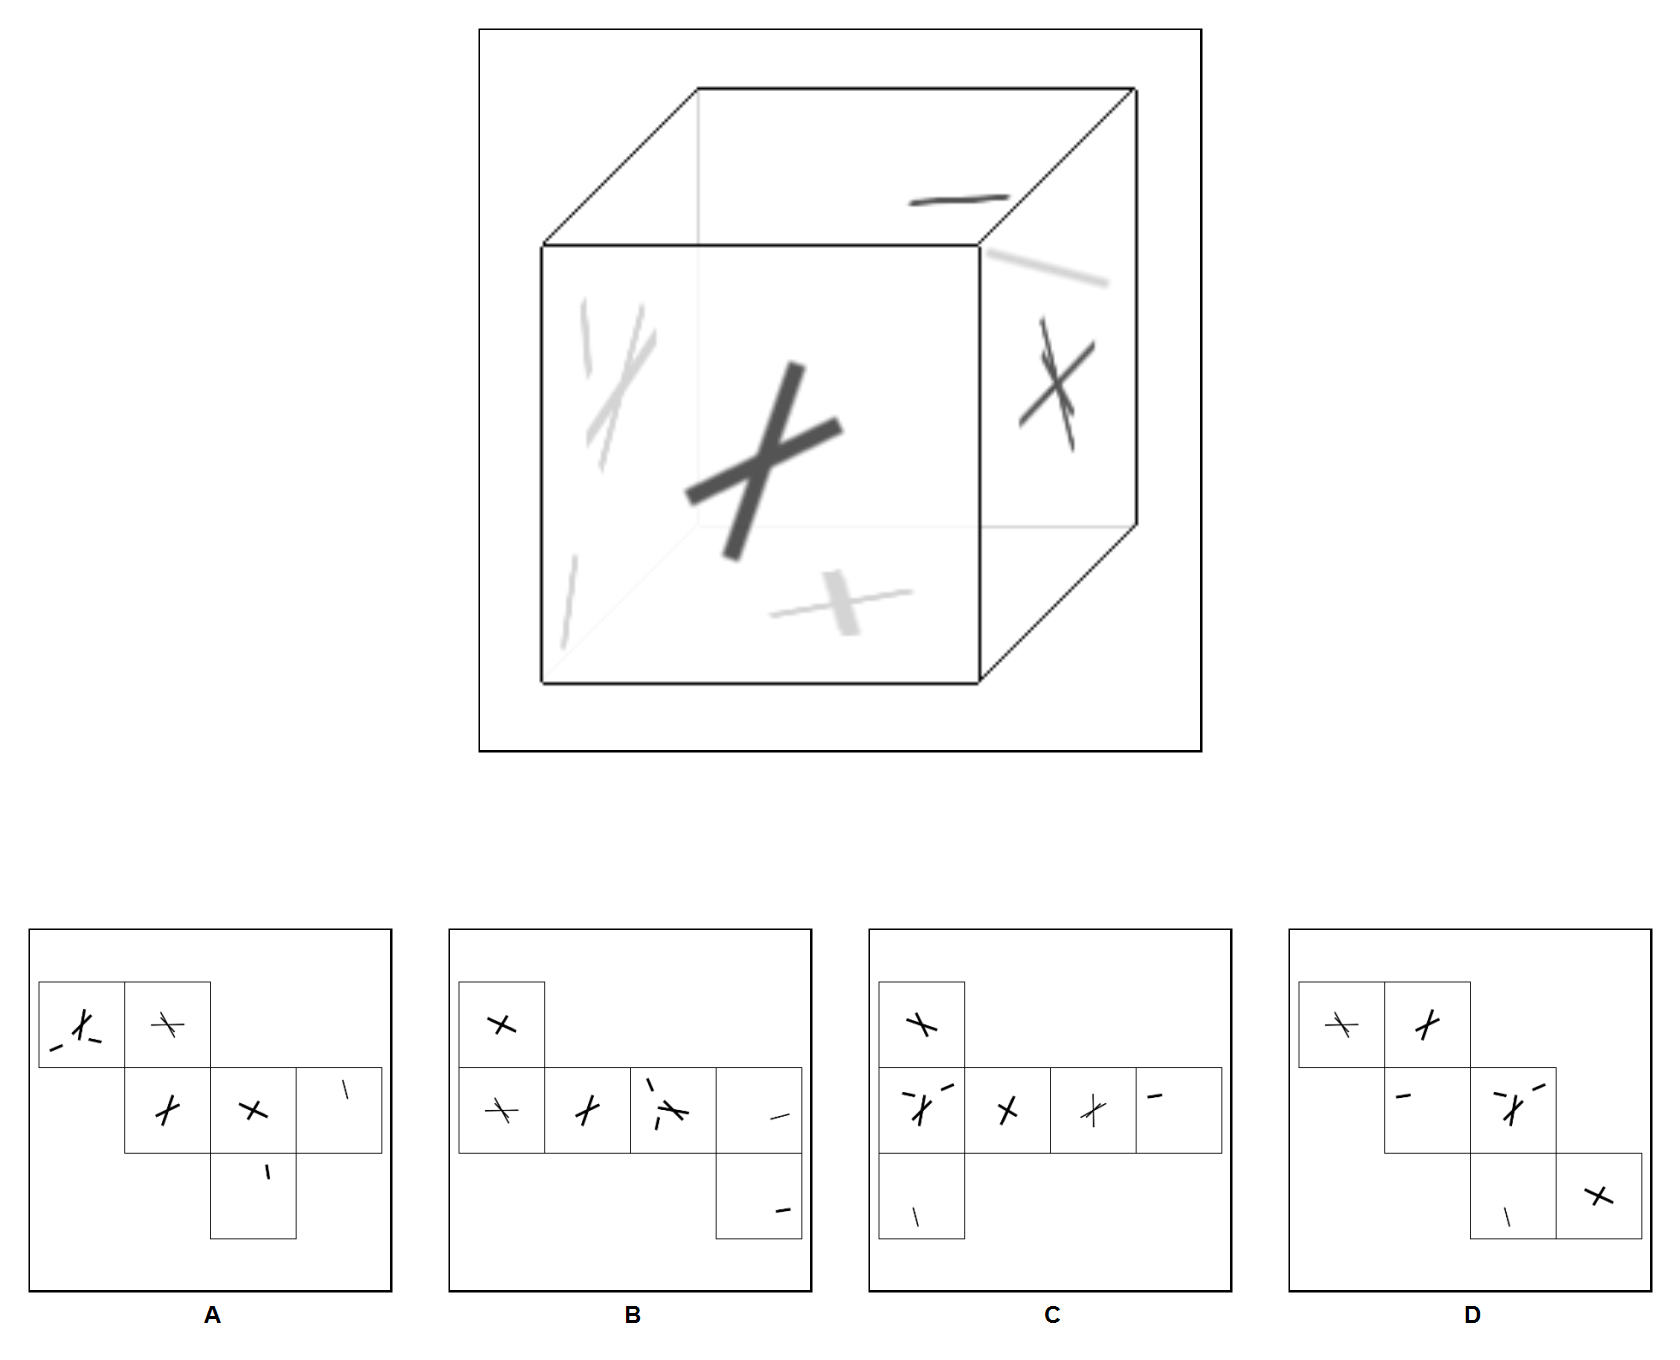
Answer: A